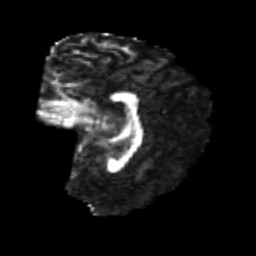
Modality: FA
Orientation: sagittal
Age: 26
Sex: female
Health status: healthy
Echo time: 0.074 s